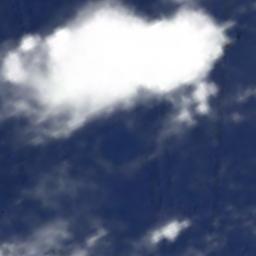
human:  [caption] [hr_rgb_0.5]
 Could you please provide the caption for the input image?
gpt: Large white clouds on the blue sea .

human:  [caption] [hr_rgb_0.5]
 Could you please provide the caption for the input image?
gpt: The white cloud is above blue sea .

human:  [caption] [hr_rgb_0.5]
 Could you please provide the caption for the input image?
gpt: The cumulus clouds are located above the surface of the sea .

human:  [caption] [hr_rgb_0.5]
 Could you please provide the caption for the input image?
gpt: There is a thick cloud and a thin cloud on the sea .

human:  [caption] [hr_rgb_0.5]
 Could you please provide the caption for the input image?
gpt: There are thick white clouds over a blue sea .